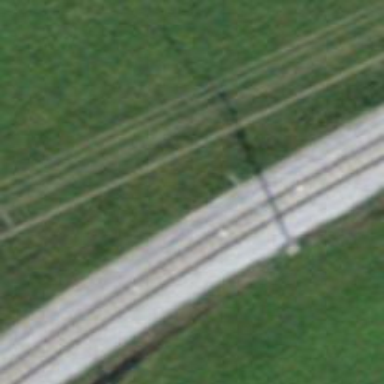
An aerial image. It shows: Narrow-gauge railway track electrified by contact line.